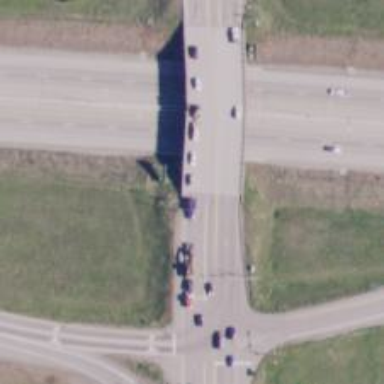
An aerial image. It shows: Trunk road bridge.